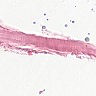
Metastatic tissue present: no